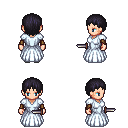
a pixel art fantasy rpg character, female body template, human, light skin, underdress, teal pants, raven plain hairstyle, leather bracers, white slippers, dagger, four views (front, back, left, right), 2x2 character sprite sheet, small pixel art, hard edges, no anti-aliasing